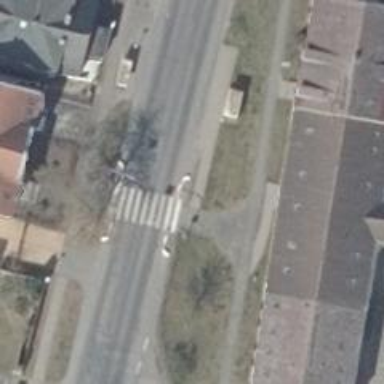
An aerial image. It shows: Uncontrolled zebra crossing on the road.